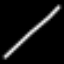
Label: line